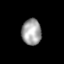
Tissue: lung
Cell type: Epithelial cells
Senescence score: 0.2276
Nuclear area (px): 503
Mean DAPI intensity: 161.3